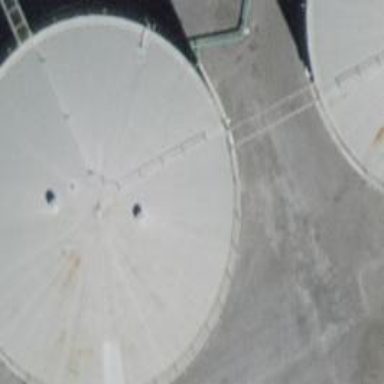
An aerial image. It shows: Storage tank building.